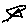
Label: star